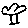
Label: tree